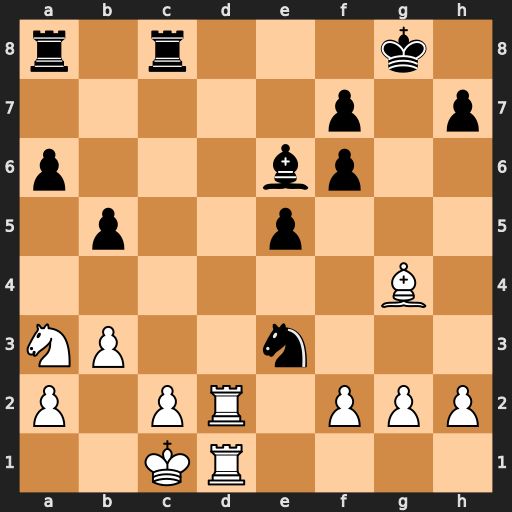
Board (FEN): r1r3k1/5p1p/p3bp2/1p2p3/6B1/NP2n3/P1PR1PPP/2KR4
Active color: w
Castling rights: -
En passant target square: -
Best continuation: Bxe6 fxe6 fxe3